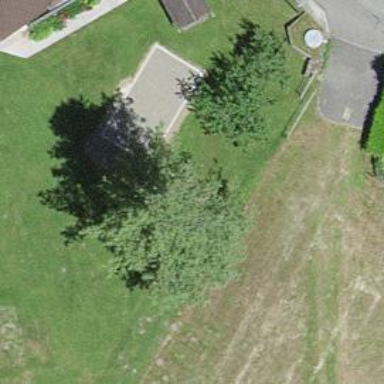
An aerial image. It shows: Broadleaved evergreen tree in its natural setting.